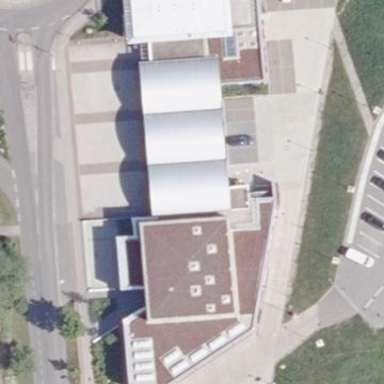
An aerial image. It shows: Garage building part.